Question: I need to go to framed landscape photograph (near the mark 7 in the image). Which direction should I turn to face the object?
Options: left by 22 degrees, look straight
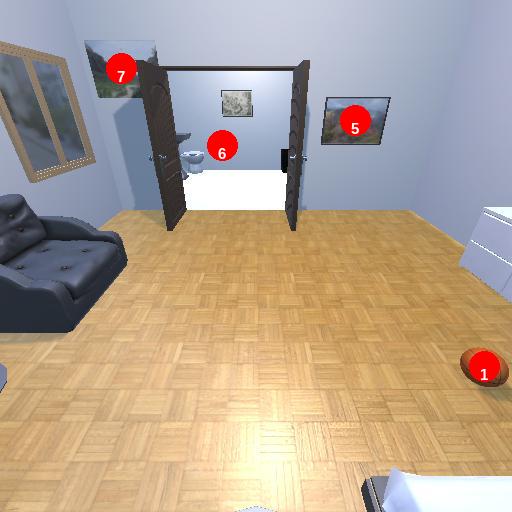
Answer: left by 22 degrees